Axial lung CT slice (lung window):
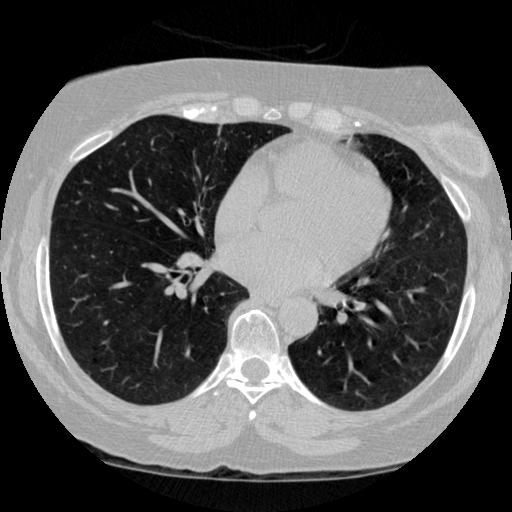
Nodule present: no